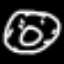
Label: donut